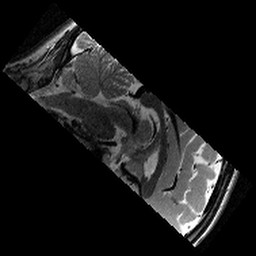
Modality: T2w
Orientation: sagittal
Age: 13
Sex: female
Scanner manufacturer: siemens
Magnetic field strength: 3 T
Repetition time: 9.23 s
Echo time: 0.067 s